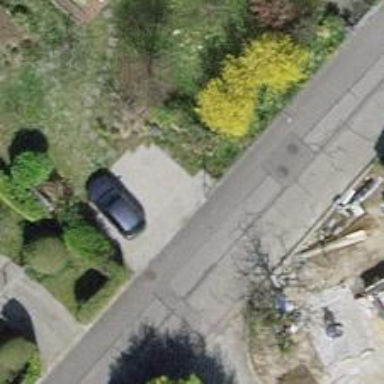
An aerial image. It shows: Parking available on the street side.